Question: When a new web application project in ASP.NET created, it comes with a NavigationMenu in site.master page which has 2 elements (Home & About), Please let me know how to align this menu to the right.
Here it's screenshot & code:

'''
<div class="clear hideSkiplink">
<asp:Menu ID="NavigationMenu" runat="server" CssClass="menu" EnableViewState="false"
IncludeStyleBlock="False" Orientation="Horizontal">
<Items>
<asp:MenuItem NavigateUrl="~/Default.aspx" Text="AnaSayfa"/>
<asp:MenuItem NavigateUrl="~/About.aspx" Text="Hakkinda" />
</Items>
</asp:Menu>
</div>
'''
Here is the rendered html code:
'''
<div style="float: left;" id="NavigationMenu" class="menu">
<ul style="width: auto; float: left; position: relative;" class="level1 static" role="menubar"
tabindex="0">
<li style="float: left; position: relative;" class="static" role="menuitem"><a class="level1 static"
tabindex="-1" href="Default.aspx">Ana Sayfa</a></li>
<li style="float: left; position: relative;" class="static" role="menuitem"><a class="level1 static"
tabindex="-1" href="About.aspx">Hakkinda</a></li>
</ul>
</div>
'''
Here CSS:
'''
div.hideSkiplink
{
background-color:#3a4f63;
width:100%;
}
div.menu
{
padding: 4px 0px 4px 8px;
text-align: right;
}
div.menu ul
{
list-style: none;
margin: 0px;
padding: 0px;
width: auto;
}
div.menu ul li a, div.menu ul li a:visited
{
background-color: #465c71;
border: 1px #4e667d solid;
color: #dde4ec;
display: block;
line-height: 1.35em;
padding: 4px 20px;
text-decoration: none;
white-space: nowrap;
}
div.menu ul li a:hover
{
background-color: #bfcbd6;
color: #465c71;
text-decoration: none;
}
div.menu ul li a:active
{
background-color: #465c71;
color: #cfdbe6;
text-decoration: none;
}
'''
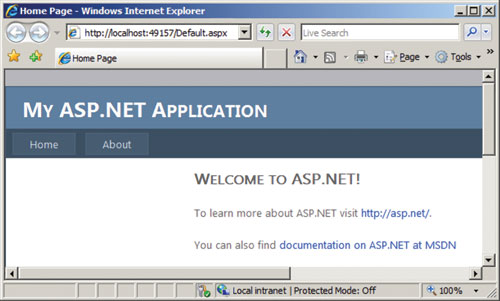
Answer: Add 'text-align: right;' to the 'div.menu' style in 'Site.css'.
Since something is adding a 'float:left;' to the menu div, you need to override it in your CSS with 'float:right !important;' as per Rajiv's suggestion. Make your CSS look like this:
'''
div.menu
{
padding: 4px 0px 4px 8px;
text-align: right;
float: right !important;
}
'''
The manual style being applied is probably due to some built-in menu styles. Check out the docs and the walk-throughs included there: <URL> Especially the once related to ManuStyles and MenuItemStyles.